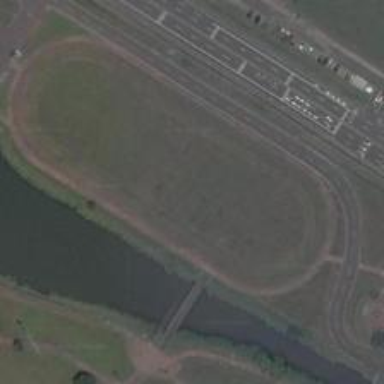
The football field is close to a river and it is slightly old .